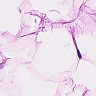
Metastatic tissue present: no